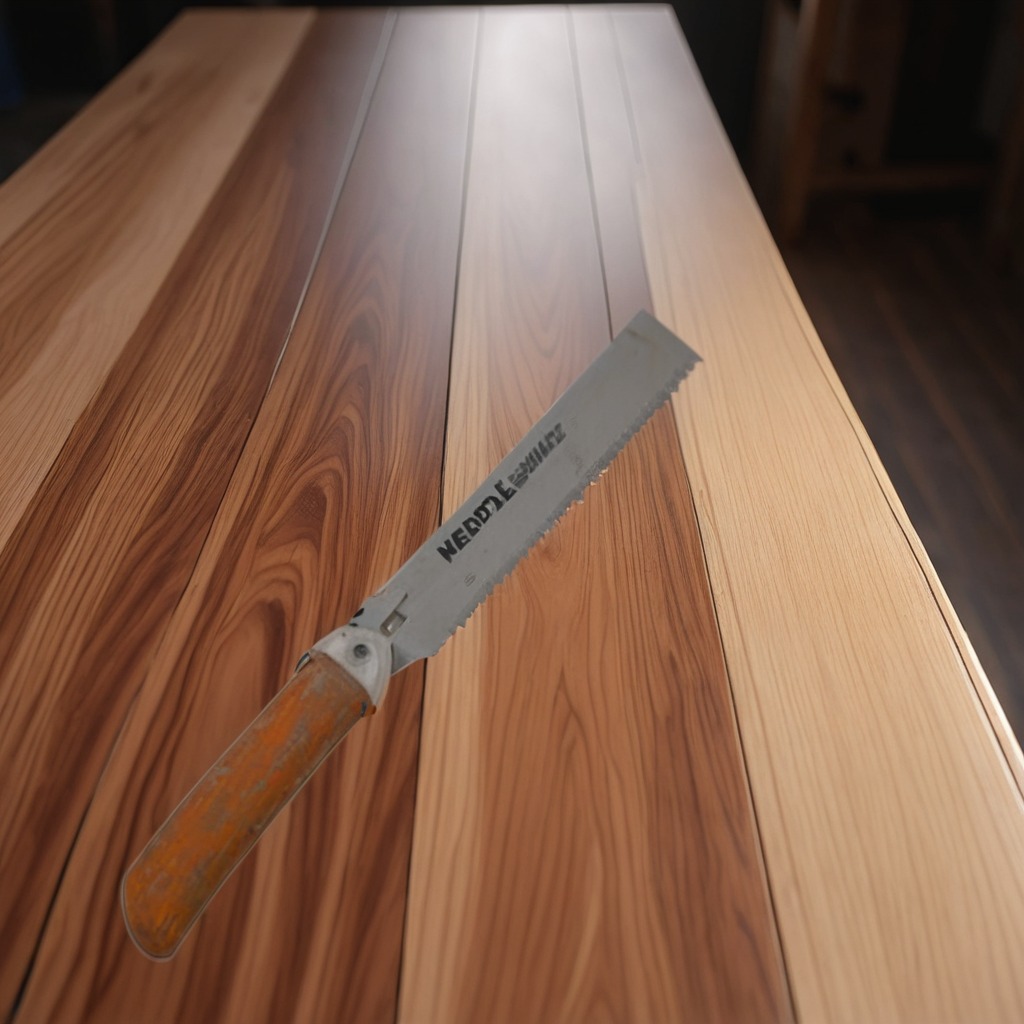
A metal saw is lying on the wooden table.